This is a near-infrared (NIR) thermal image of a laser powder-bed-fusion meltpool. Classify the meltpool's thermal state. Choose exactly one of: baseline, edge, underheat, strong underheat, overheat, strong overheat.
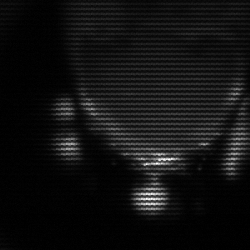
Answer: baseline